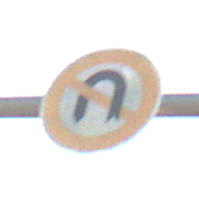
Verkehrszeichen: VerbotWenden
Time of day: SunriseSunset
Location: Outdoor (Nature)
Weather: PartlyCloudy
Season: NotSpecified
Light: Natural